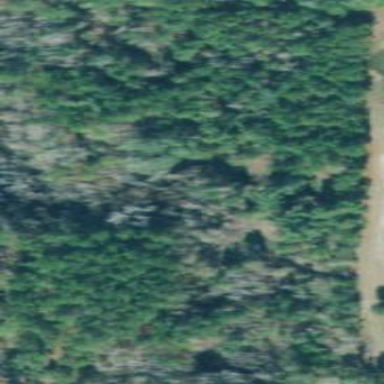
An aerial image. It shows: Mixed woodland with various types of leaves.